Question: I am trying to implement recursive layout using Bootstrap 3 but width of cell are reducing every time I put it in a container/row.
'''
<h4>Example 1:</h4>
<div class="container">
<div class="content">
<div class="row">
<div class="col-xs-4">[SIDEBAR]</div>
<div class="col-xs-2">Cell Outer</div>
<div class="col-xs-2">Cell Outer</div>
<div class="col-xs-2">Cell Outer</div>
<div class="col-xs-2">Cell Outer</div>
</div>
</div>
</div>
<h4>Example 2:</h4>
<div class="container">
<div class="content">
<div class="row">
<div class="col-xs-4">
[SIDEBAR]
</div>
<div class="col-xs-8">
<div class="row">
<div class="col-xs-2">Cell In</div>
<div class="col-xs-2">Cell In</div>
<div class="col-xs-2">Cell In</div>
<div class="col-xs-2">Cell In</div>
<div class="col-xs-2">Cell In</div>
<div class="col-xs-2">Cell In</div>
<div class="col-xs-2">Cell In</div>
<div class="col-xs-2">Cell In</div>
</div>
</div>
</div>
</div>
</div>
'''
<URL>
In example 1, "Cell Outer" has proper widths but in example 2, "Cell In" widths are reduced because of parent row.
I am trying to implement layout which is something like this:

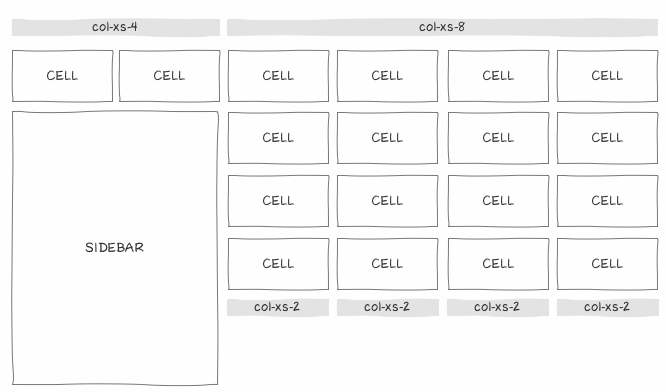
Answer: can you please try the updated html?
'''
<div class="container">
<div class="content">
<div class="row">
<div class="col-xs-4">
<div class="row">
<div class="col-xs-6">CELL</div>
<div class="col-xs-6">CELL</div>
<div class="col-xs-12">SIDEBAR</div>
</div>
</div>
<div class="col-xs-8">
<div class="row">
<div class="col-xs-3">CELL</div>
<div class="col-xs-3">CELL</div>
<div class="col-xs-3">CELL</div>
<div class="col-xs-3">CELL</div>
</div>
<div class="row">
<div class="col-xs-3">CELL</div>
<div class="col-xs-3">CELL</div>
<div class="col-xs-3">CELL</div>
<div class="col-xs-3">CELL</div>
</div>
<div class="row">
<div class="col-xs-3">CELL</div>
<div class="col-xs-3">CELL</div>
<div class="col-xs-3">CELL</div>
<div class="col-xs-3">CELL</div>
</div>
<div class="row">
<div class="col-xs-3">CELL</div>
<div class="col-xs-3">CELL</div>
<div class="col-xs-3">CELL</div>
<div class="col-xs-3">CELL</div>
</div>
</div>
</div>
</div>
</div>
'''